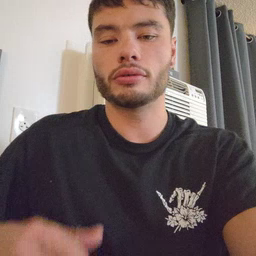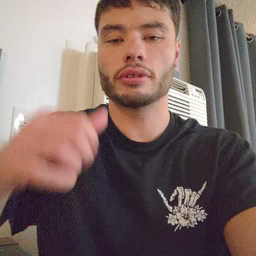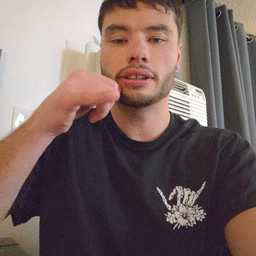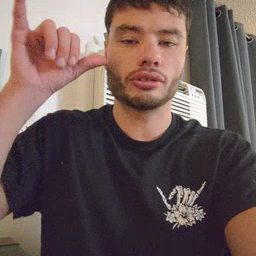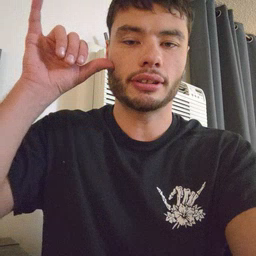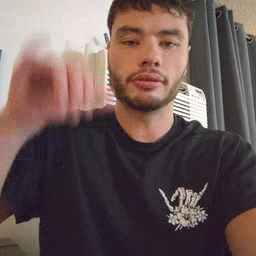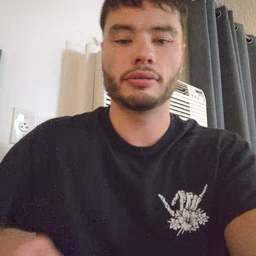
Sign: yesterday